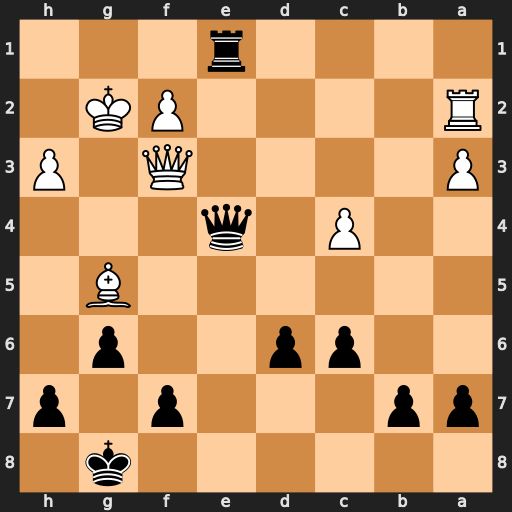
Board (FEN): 6k1/pp3p1p/2pp2p1/6B1/2P1q3/P4Q1P/R4PK1/4r3
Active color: b
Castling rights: -
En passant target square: -
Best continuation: Rg1+ Kxg1 Qxf3